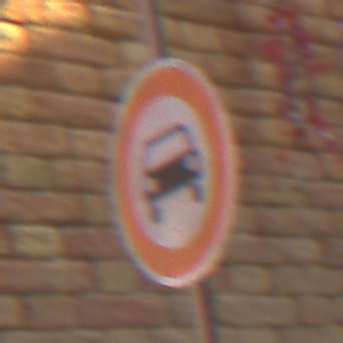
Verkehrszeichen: VerbotKraftwagen
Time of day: MorningAfternoon
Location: Outdoor (Urban)
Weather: Clear
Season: NotSpecified
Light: Natural